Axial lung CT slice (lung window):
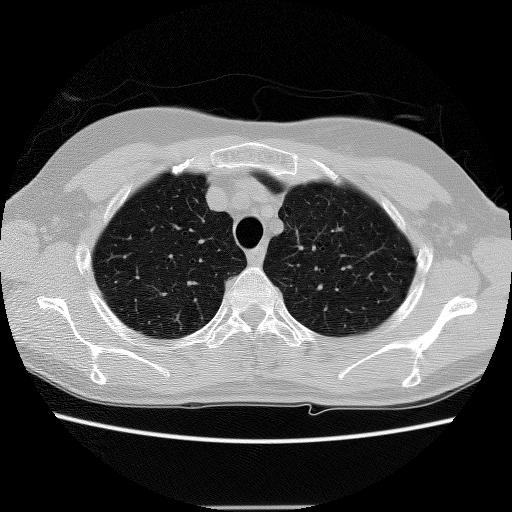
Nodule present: no